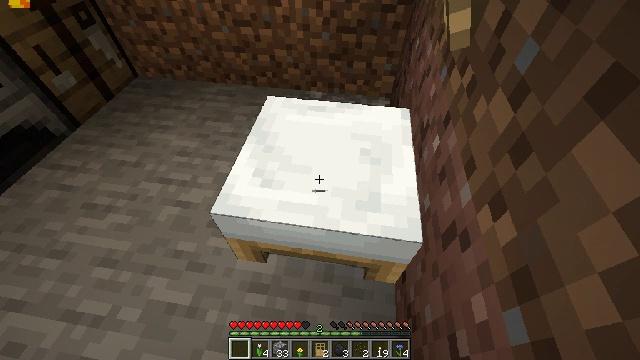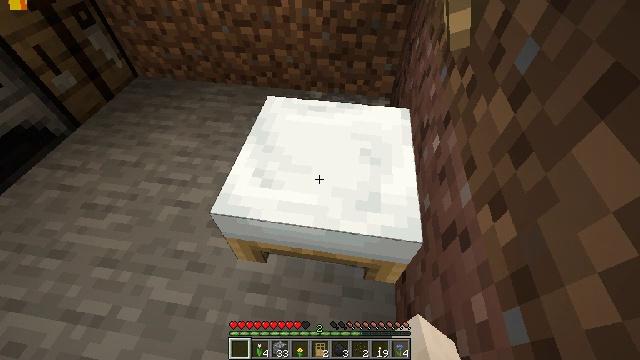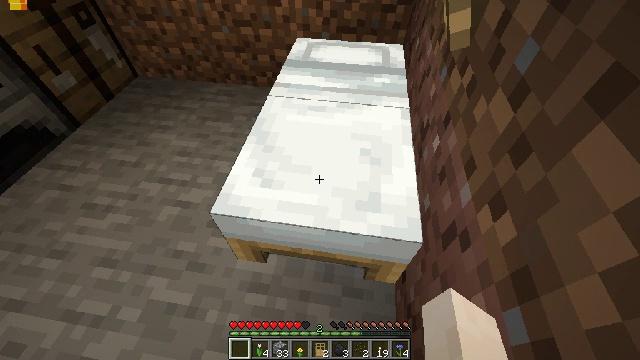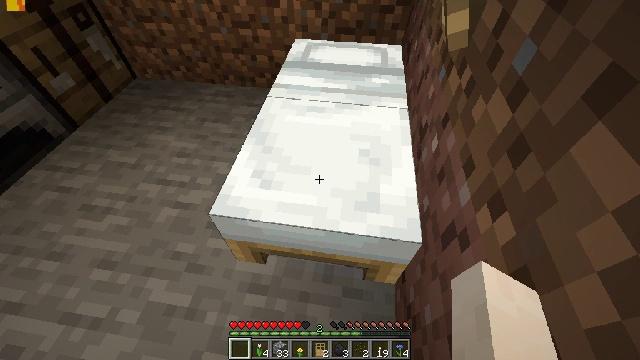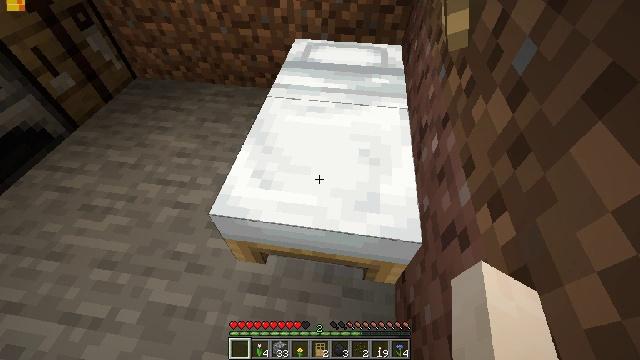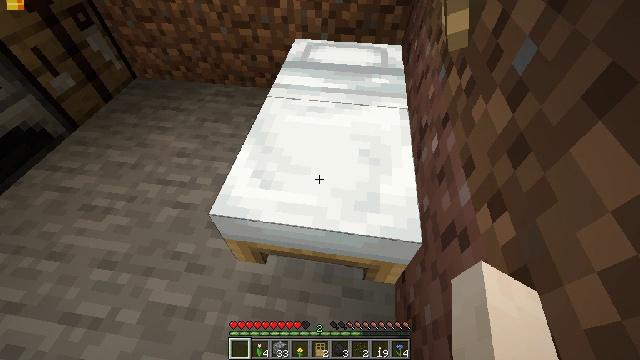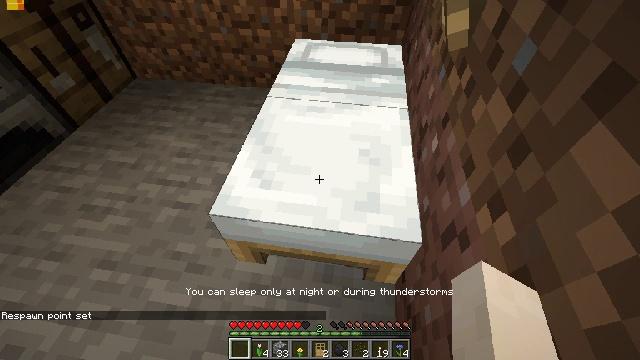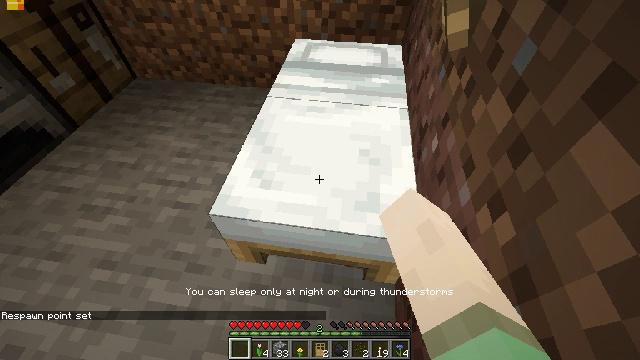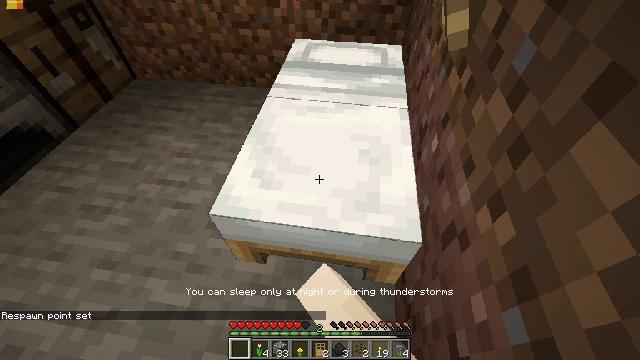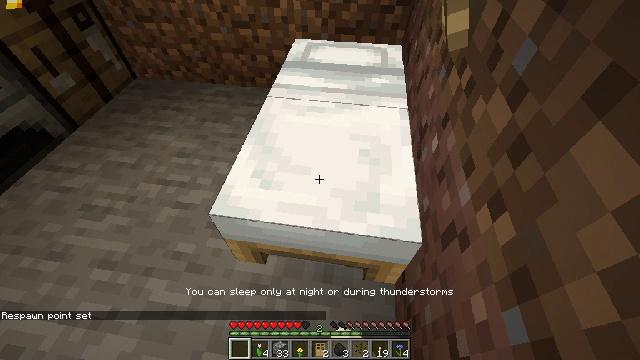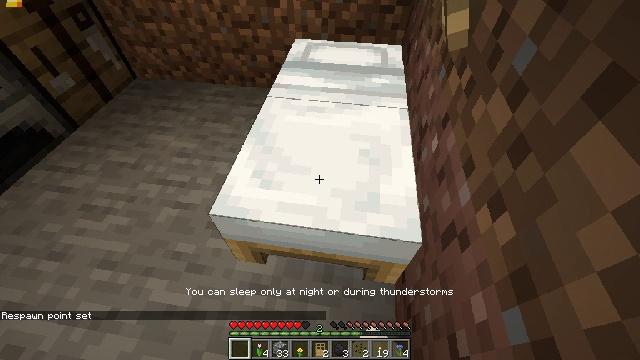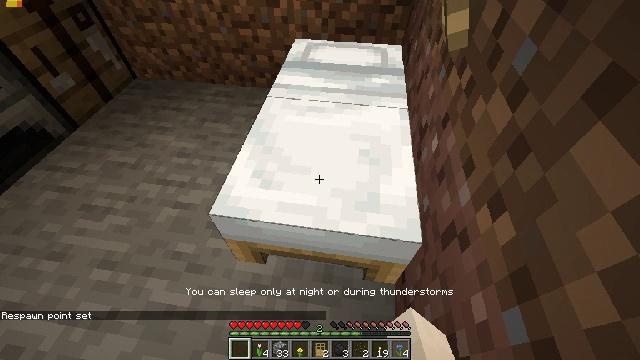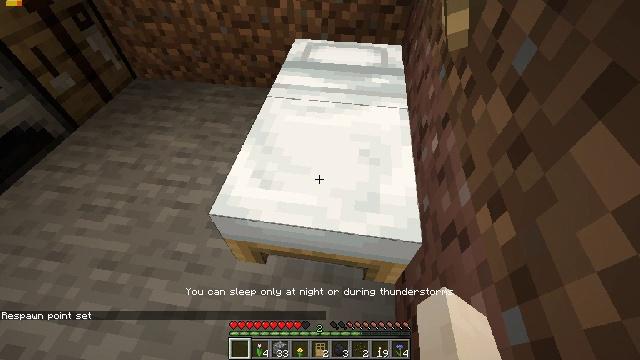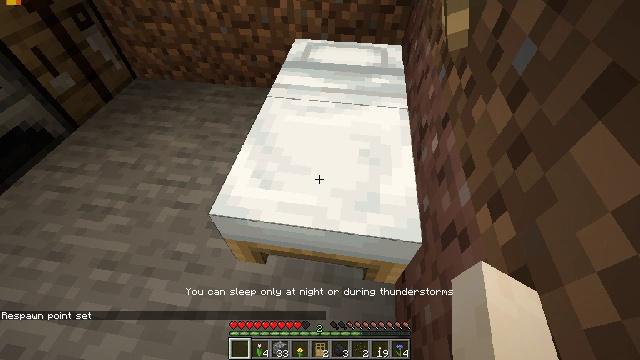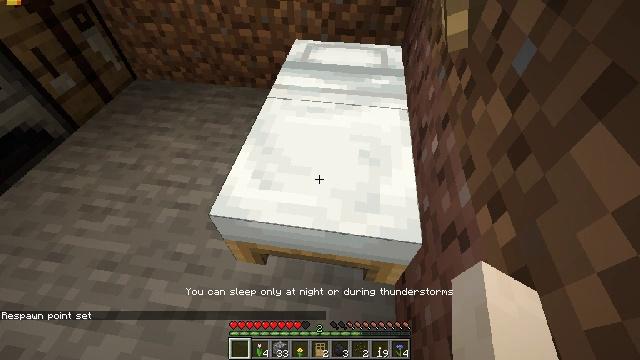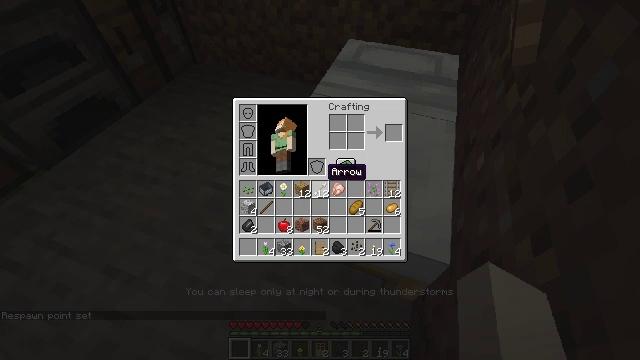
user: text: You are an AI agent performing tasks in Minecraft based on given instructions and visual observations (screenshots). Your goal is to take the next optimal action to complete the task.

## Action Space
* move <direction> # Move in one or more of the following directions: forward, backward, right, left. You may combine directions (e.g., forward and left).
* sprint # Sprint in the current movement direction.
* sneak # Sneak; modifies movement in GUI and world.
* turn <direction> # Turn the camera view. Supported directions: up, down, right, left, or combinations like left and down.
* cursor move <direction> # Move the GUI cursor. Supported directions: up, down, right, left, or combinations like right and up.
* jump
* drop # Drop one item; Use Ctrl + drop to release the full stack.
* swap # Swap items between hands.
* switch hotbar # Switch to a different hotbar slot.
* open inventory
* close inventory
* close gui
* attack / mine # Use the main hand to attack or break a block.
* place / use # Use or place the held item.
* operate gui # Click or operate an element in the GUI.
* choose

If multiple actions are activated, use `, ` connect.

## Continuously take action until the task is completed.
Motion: motion action
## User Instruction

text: Remove the pink tulip from the ground.
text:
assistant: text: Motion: use / place
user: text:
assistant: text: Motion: use / place
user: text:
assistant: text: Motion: use / place
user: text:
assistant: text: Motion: no_op
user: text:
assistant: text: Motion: no_op
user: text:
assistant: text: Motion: no_op
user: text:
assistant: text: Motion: no_op
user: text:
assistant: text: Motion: no_op
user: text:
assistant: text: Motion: no_op
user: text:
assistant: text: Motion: no_op
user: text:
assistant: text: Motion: no_op
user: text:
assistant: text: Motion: no_op
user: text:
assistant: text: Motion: no_op
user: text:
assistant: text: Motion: no_op
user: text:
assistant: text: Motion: turn left, open inventory
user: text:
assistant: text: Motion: turn left, open inventory
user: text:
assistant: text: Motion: open inventory
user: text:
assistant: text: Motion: open inventory
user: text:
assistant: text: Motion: no_op
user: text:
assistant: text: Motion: no_op
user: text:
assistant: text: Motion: no_op
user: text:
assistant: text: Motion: move forward
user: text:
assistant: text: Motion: move forward
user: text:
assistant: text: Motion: move forward
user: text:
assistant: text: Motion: move forward
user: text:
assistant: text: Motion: move forward
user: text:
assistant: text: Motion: move forward, close inventory
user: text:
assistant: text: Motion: move forward, close inventory
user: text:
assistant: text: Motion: close inventory
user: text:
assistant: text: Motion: no_op